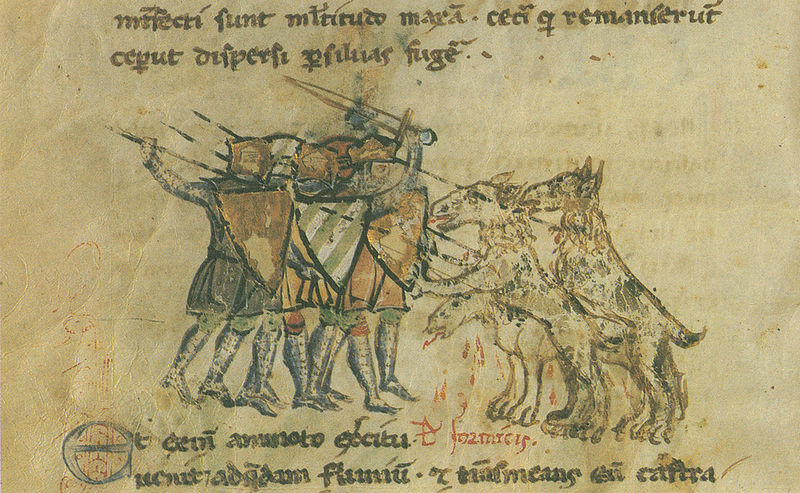
Titel: Alexanderroman
Institution: Leipzig, Stadtbibliothek
Schlagwörter: kampf, männer, tiere, arm, krone, detail, pfoten, bucht, schild, blut, buch, schwert, text, helm, ritter, rüstung, buchseite, zunge, lanzen, speer, latein, schilde, wölfe, leidung, kleifung, fenris